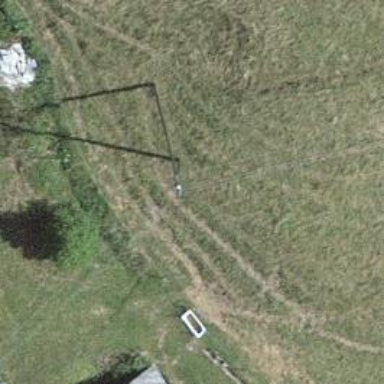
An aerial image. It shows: Minor power line.